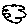
Label: cloud